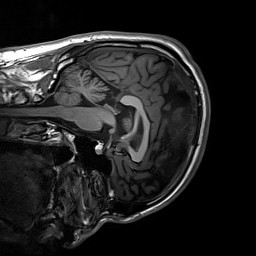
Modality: T1w
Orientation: sagittal
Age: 28
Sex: male
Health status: healthy
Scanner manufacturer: siemens
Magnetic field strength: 3 T
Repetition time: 2.3 s
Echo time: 0.00236 s